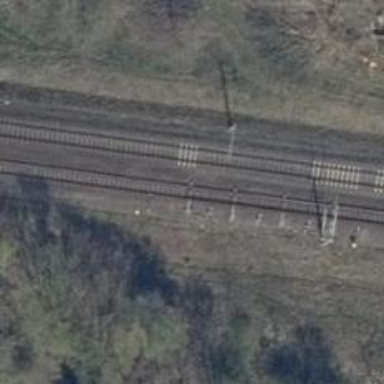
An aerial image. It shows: Railway with electrified contact lines.